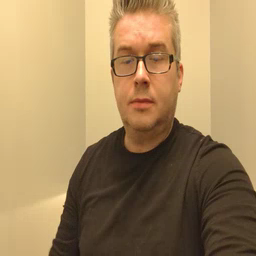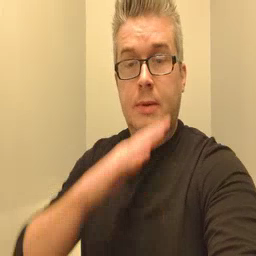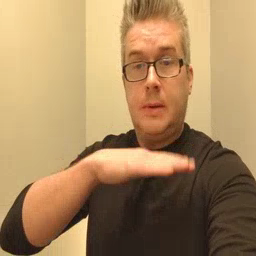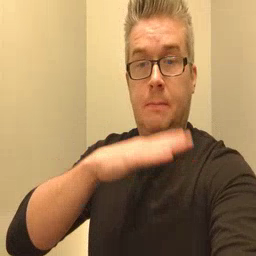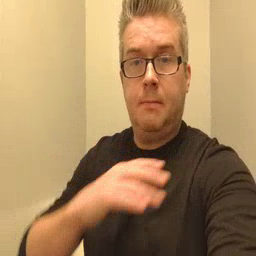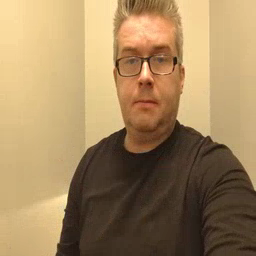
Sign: table